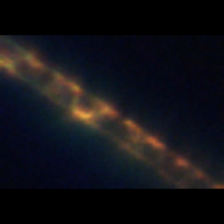
Taxon: Skeletonema
Group: Diatoms